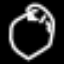
Label: clock